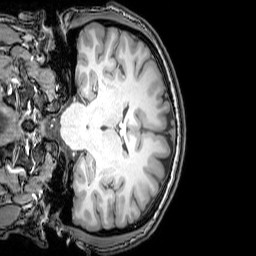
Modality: T1w
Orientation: coronal
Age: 20
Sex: male
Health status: healthy
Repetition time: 0.081 s
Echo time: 0.037 s